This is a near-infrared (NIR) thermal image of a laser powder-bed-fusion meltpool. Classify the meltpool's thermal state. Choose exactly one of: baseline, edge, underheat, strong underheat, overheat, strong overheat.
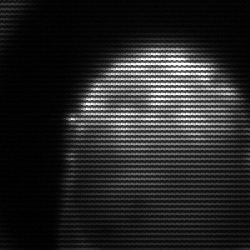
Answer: edge